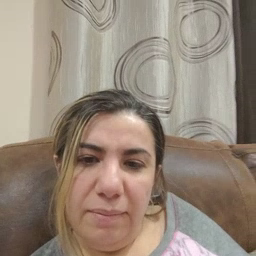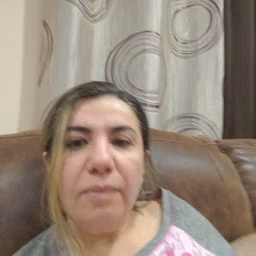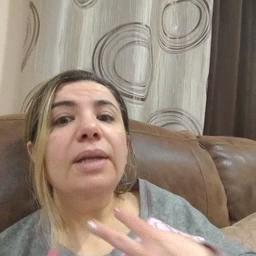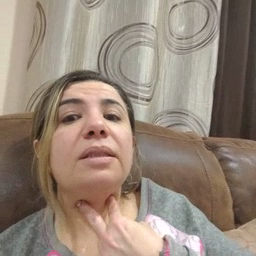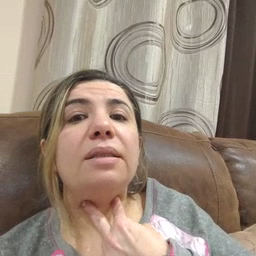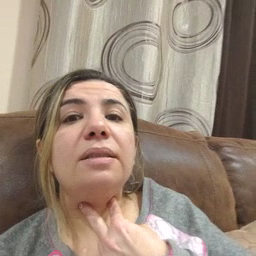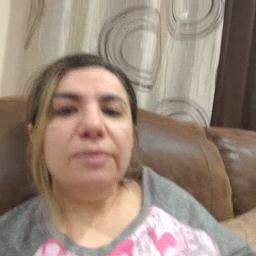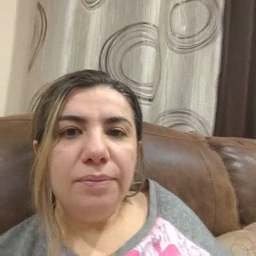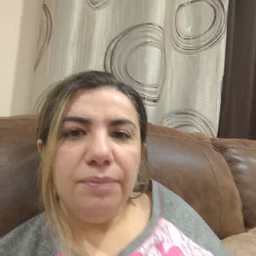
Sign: stuck